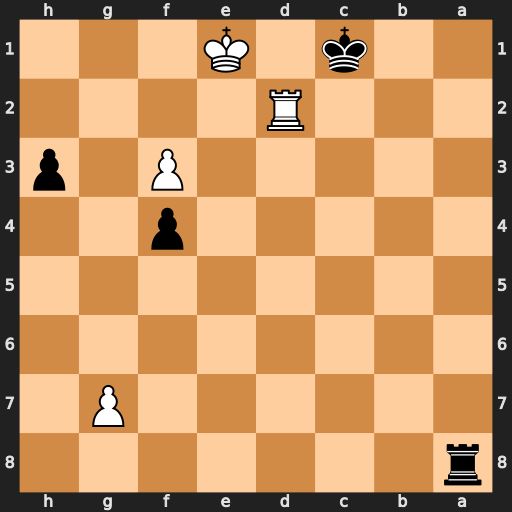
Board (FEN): r7/6P1/8/8/5p2/5P1p/3R4/2k1K3
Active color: b
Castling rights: -
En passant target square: -
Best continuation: Re8+ Re2 h2 Rxe8 h1=Q+